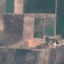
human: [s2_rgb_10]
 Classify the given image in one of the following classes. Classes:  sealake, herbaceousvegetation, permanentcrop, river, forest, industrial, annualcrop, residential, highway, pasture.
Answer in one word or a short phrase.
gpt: PermanentCrop